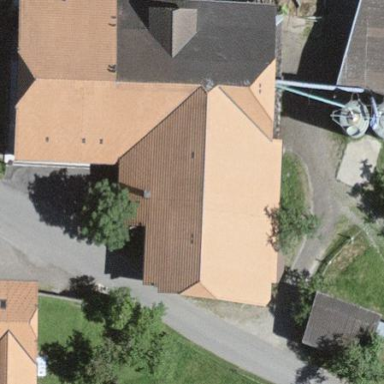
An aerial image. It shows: Farm building.